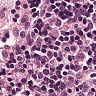
Metastatic tissue present: no